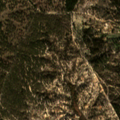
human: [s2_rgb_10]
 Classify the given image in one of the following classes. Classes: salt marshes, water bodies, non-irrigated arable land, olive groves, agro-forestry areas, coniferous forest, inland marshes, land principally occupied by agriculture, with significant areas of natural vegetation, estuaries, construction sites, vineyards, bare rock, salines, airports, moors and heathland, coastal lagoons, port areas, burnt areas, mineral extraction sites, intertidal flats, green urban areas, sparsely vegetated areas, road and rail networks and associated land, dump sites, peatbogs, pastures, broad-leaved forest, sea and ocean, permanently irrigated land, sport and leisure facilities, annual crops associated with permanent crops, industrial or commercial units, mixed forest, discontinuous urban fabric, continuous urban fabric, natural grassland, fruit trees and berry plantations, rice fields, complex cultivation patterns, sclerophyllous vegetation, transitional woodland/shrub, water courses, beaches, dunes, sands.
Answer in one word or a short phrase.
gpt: broad-leaved forest, mixed forest